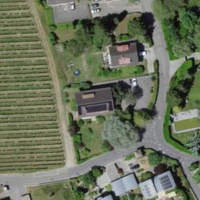
EUNIS habitat code: 55
Species observed at this site:
Erigeron karvinskianus
Convolvulus arvensis